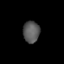
Tissue: lung
Cell type: Pericytes
Senescence score: 0.5621
Nuclear area (px): 351
Mean DAPI intensity: 87.595